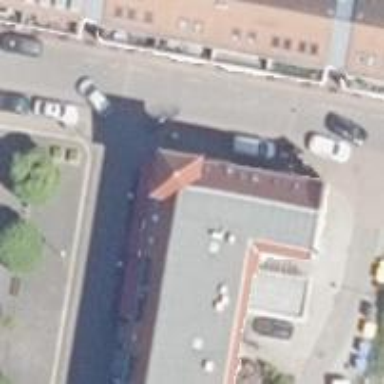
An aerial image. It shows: Restaurant.